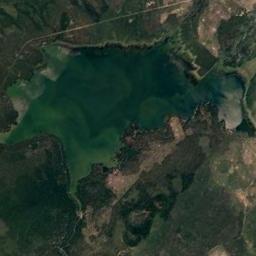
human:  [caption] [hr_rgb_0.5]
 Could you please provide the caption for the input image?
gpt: The lake is large in area .

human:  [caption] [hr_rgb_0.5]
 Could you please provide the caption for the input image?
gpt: An irregular blue-blue lake is surrounded by a yellow-brown ground with sparse green vegetation .

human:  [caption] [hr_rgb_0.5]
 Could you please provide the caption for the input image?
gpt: There are many trees around the lake .

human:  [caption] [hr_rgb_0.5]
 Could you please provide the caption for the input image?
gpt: The lake lies on a flat ground covered with vegetation and the water is deep green .

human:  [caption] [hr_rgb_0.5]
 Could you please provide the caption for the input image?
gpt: There are green land around the green lake .